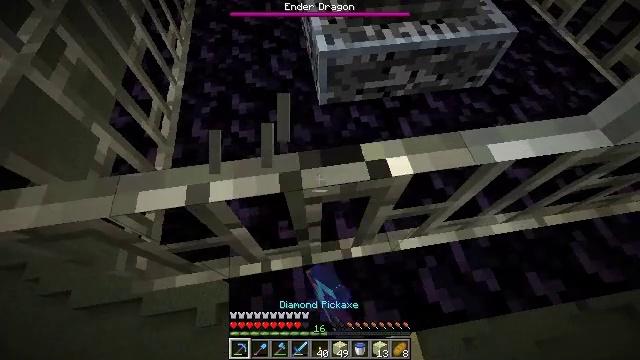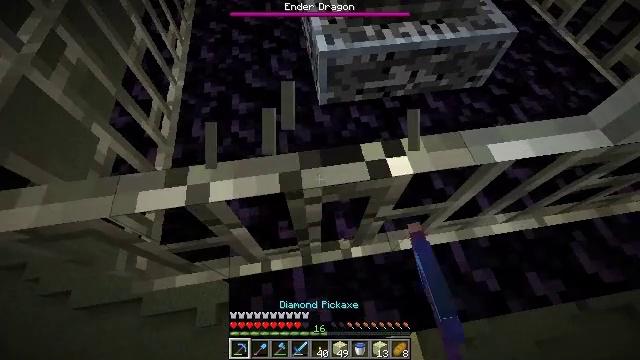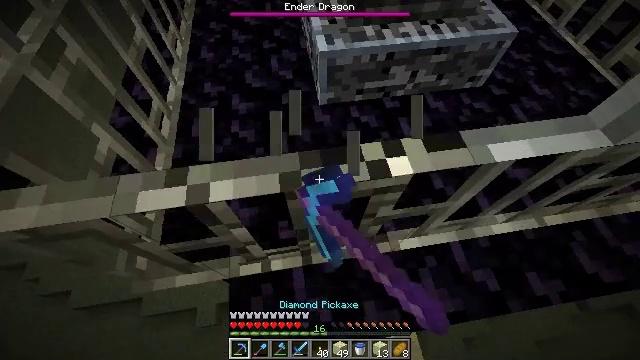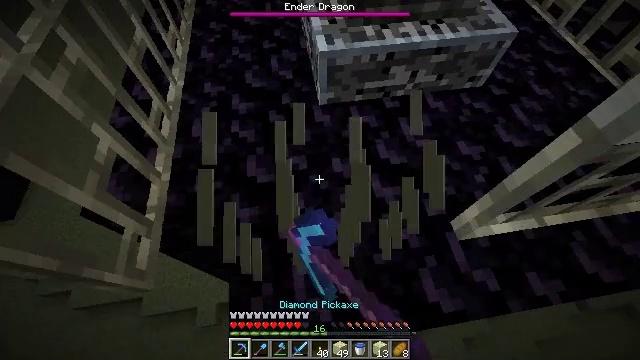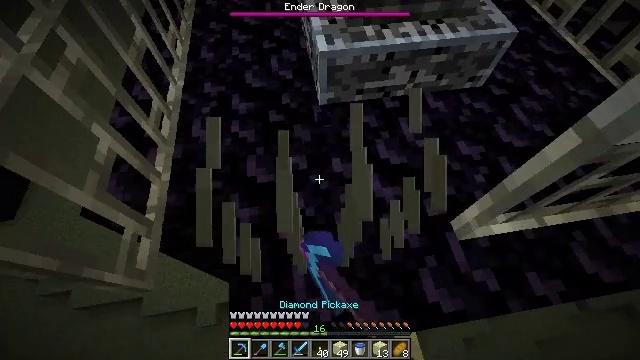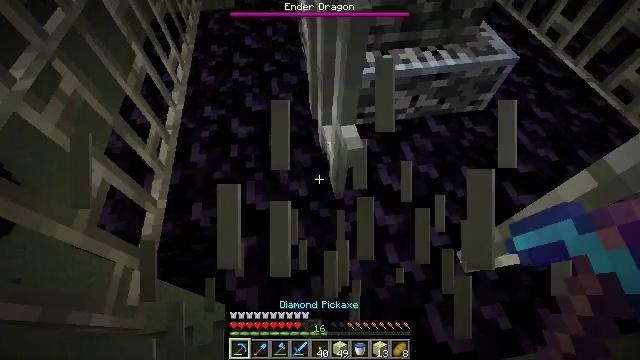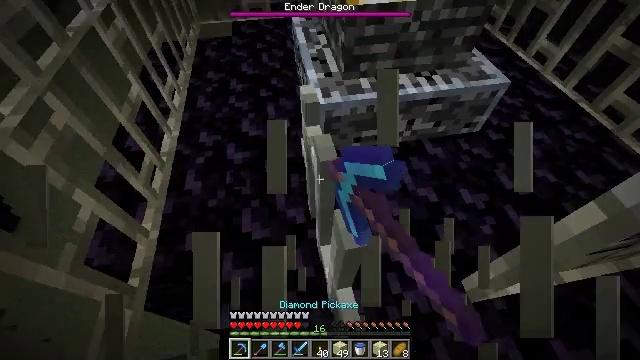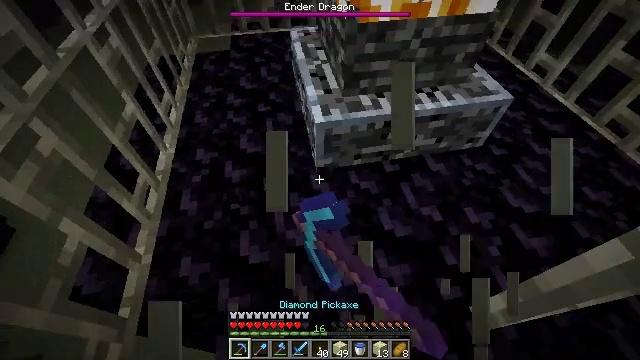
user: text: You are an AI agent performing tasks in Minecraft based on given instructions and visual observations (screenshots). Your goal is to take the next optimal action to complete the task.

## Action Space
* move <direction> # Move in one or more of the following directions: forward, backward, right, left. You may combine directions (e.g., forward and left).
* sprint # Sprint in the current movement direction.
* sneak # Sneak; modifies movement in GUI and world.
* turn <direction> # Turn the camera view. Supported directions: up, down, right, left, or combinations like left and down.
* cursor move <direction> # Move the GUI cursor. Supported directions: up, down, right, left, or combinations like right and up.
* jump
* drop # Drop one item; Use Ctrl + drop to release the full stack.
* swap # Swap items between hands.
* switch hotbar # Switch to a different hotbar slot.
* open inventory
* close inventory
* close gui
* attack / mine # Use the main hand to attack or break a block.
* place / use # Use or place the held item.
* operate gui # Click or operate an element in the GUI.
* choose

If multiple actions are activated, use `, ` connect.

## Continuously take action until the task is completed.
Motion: motion action
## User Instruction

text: Mine the iron bars from a structure.
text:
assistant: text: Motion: attack / mine
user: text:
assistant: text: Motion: attack / mine
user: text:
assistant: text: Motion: attack / mine
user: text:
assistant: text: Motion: attack / mine
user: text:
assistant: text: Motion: move forward, turn up, attack / mine
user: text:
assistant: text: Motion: move forward, turn right and up, attack / mine
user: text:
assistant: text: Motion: move forward, turn up, attack / mine
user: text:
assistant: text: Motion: attack / mine